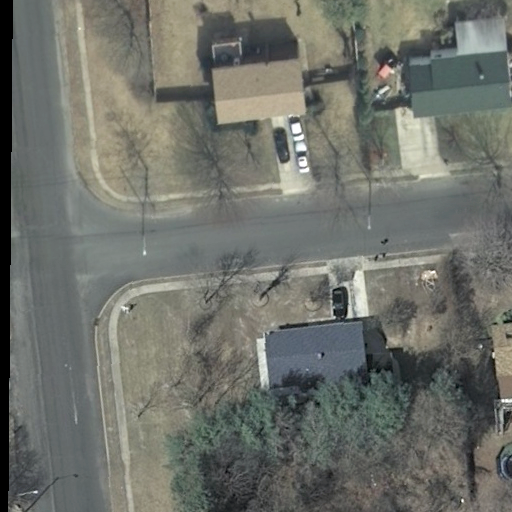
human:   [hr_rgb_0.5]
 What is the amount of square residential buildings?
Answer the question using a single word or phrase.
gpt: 0

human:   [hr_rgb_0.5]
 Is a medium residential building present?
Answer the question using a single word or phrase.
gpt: yes

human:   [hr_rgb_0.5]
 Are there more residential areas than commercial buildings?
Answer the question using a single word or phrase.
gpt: yes

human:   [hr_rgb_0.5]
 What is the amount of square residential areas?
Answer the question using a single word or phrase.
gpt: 0

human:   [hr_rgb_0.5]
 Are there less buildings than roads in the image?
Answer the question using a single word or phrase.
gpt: no

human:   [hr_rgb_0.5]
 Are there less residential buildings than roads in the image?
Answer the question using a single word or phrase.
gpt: no

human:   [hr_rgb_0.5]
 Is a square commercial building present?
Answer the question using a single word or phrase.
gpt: no

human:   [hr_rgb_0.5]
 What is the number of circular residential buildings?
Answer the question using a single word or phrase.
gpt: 0

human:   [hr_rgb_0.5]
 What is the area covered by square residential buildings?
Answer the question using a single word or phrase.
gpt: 0m2

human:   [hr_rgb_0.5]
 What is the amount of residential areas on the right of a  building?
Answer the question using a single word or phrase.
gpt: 1

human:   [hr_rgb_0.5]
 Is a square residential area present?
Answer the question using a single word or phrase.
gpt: no

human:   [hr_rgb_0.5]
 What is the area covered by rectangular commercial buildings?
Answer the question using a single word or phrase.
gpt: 0m2

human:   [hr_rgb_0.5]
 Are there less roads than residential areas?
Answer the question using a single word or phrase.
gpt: no

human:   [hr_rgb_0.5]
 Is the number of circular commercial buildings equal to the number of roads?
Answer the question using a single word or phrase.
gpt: no

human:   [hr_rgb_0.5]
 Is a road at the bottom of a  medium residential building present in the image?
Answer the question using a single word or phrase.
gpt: yes

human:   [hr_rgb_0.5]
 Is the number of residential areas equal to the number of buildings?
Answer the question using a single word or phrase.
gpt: no

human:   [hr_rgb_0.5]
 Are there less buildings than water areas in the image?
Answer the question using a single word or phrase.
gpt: no

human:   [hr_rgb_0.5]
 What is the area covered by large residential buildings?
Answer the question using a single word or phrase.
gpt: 0m2

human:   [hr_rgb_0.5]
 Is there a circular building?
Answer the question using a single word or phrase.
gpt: no

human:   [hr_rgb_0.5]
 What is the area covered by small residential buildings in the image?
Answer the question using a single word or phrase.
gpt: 68m2

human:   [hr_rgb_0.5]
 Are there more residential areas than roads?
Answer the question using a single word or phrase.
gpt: no

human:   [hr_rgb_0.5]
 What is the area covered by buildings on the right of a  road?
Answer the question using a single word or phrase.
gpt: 859m2

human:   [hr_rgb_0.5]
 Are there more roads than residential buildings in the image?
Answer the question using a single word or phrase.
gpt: no

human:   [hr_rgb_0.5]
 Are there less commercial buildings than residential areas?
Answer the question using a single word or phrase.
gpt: yes

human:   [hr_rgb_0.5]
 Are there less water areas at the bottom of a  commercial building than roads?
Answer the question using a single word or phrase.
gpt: yes

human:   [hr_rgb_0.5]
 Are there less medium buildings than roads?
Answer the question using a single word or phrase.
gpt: no

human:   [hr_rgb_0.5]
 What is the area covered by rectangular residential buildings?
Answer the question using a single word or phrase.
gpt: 334m2

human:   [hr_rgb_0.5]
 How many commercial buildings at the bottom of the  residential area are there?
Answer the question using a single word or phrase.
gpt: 0

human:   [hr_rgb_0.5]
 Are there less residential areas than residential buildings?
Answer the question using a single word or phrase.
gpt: yes

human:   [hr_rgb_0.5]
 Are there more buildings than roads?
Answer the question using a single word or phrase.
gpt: yes

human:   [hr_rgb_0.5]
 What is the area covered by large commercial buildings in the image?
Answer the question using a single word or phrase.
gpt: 0m2

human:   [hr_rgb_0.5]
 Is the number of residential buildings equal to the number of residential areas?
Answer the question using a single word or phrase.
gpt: no

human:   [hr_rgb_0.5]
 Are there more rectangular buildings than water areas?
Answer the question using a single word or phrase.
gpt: yes

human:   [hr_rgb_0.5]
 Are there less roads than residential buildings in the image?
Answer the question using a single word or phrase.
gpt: yes

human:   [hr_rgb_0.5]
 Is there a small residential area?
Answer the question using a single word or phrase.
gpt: no

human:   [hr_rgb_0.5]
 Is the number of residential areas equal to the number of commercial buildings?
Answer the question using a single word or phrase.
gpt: no